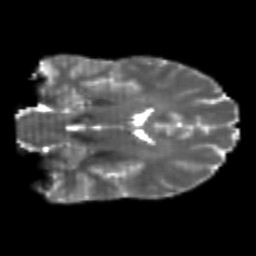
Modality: T2w
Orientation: coronal
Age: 24
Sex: male
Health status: healthy
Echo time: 0.074 s